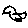
Label: bird